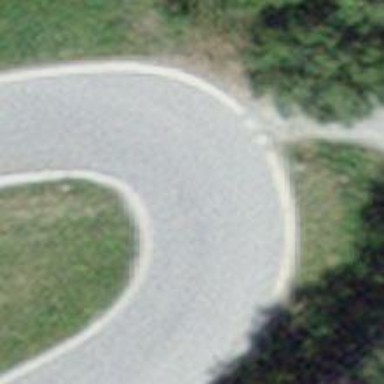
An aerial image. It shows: Track road with grade4 tracktype.